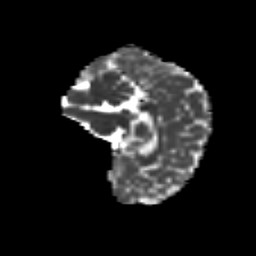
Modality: MD
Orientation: sagittal
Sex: female
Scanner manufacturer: siemens
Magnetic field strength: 3 T
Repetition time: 5 s
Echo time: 0.071 s